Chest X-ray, PA view. Patient: 61 years old, sex M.
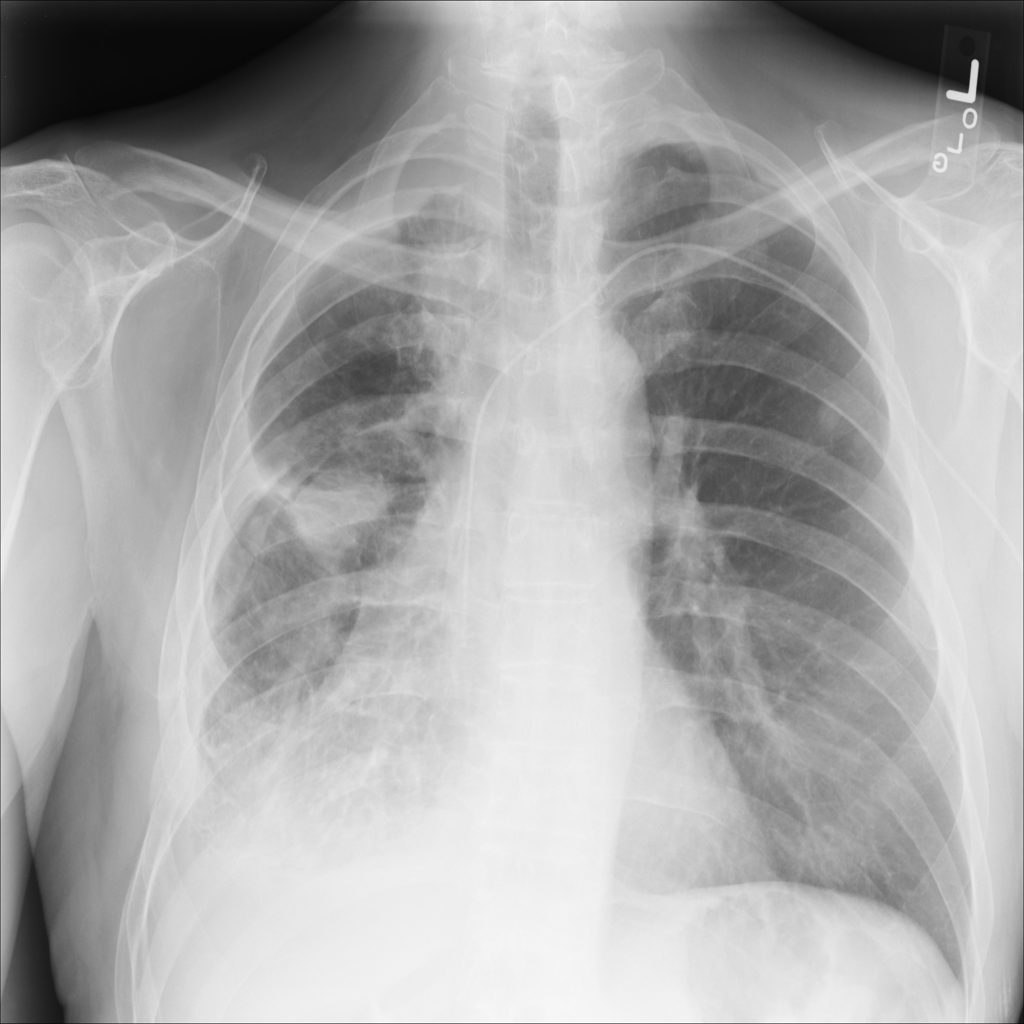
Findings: Atelectasis, Pleural_Thickening